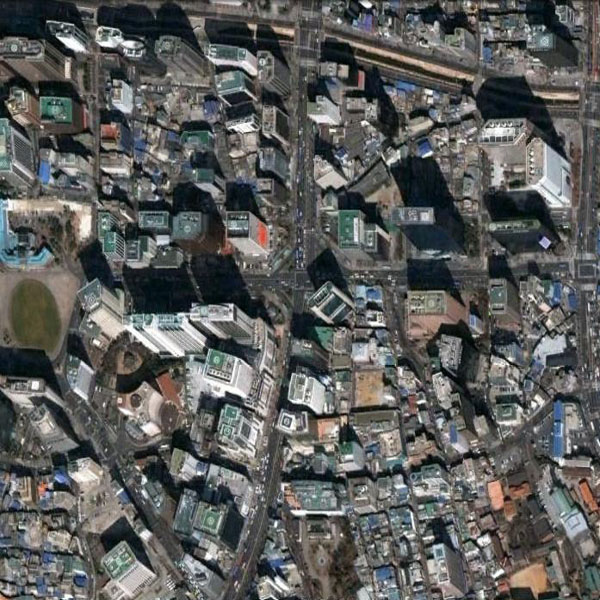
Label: Commercial